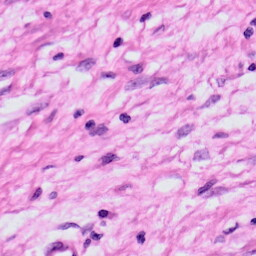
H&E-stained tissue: Skin